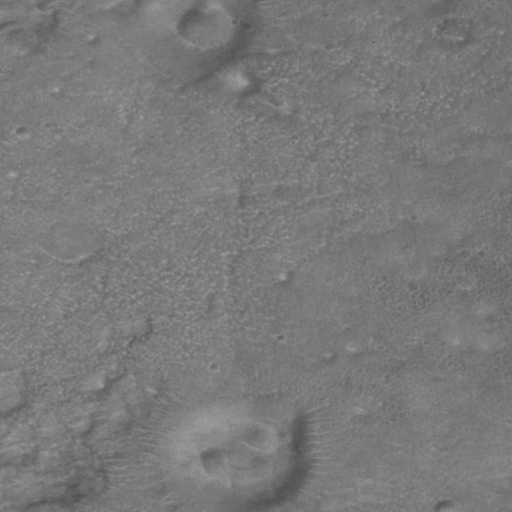
Objects detected: cone, cone